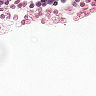
Metastatic tissue present: no